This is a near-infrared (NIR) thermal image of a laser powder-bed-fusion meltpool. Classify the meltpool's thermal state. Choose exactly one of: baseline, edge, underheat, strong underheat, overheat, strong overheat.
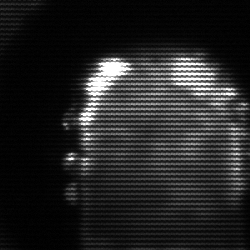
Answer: baseline